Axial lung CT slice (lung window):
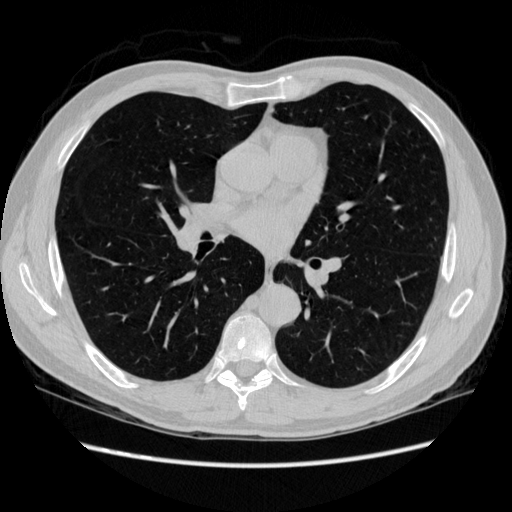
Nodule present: no